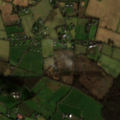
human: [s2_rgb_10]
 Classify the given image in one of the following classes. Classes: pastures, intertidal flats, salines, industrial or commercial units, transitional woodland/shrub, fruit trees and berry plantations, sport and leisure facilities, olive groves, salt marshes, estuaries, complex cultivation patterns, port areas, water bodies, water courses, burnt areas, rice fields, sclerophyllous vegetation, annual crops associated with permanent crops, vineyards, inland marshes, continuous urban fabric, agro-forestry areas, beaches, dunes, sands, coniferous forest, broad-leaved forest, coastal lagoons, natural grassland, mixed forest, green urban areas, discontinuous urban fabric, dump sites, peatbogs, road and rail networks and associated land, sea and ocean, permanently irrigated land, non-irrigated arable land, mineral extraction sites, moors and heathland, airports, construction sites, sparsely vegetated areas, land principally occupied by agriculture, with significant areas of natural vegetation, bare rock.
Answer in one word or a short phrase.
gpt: non-irrigated arable land, pastures